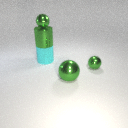
large cyan rubber cylinder behind small green metal sphere